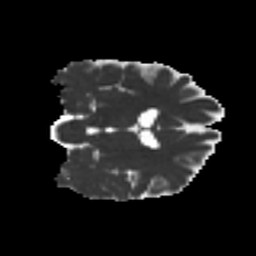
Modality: MD
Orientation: coronal
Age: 25
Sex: female
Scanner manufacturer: ge
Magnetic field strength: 3 T
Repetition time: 7.8 s
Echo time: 0.0607 s